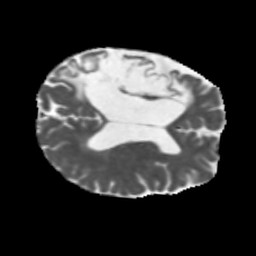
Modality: MD
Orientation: axial
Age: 46
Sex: male
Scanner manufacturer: siemens
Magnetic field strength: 3 T
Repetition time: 5.47 s
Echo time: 0.0854 s